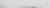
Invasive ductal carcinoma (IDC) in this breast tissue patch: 0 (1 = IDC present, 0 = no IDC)